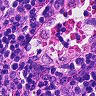
Metastatic tissue present: no